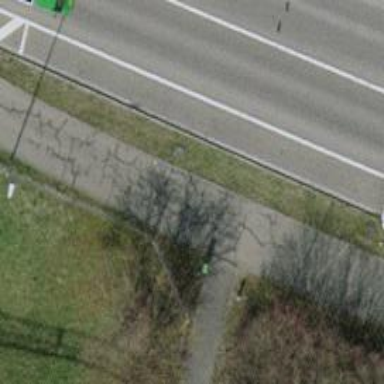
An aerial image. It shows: Set of steps on the road.